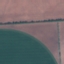
Label: AnnualCrop